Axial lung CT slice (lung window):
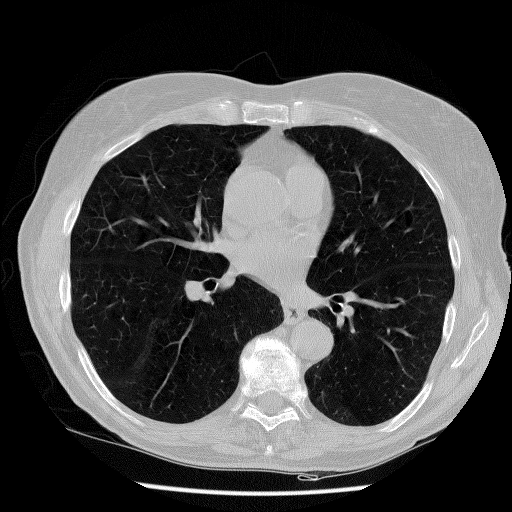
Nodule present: no